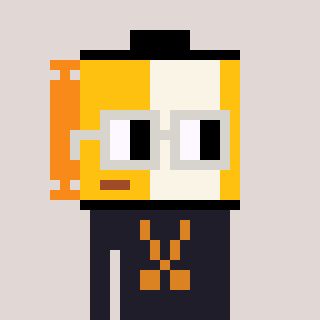
a pixel art character with square light gray glasses, a film roll-shaped head and a grayscale-colored body on a warm background